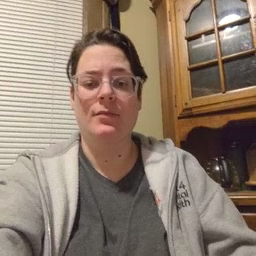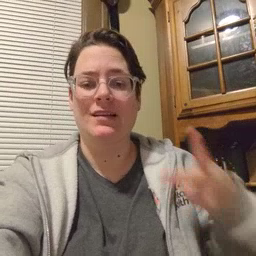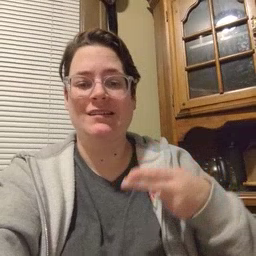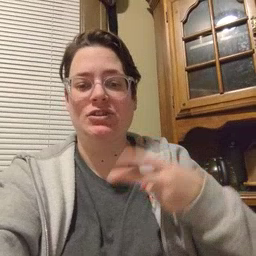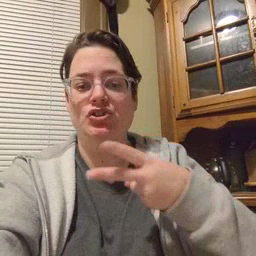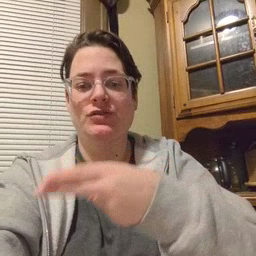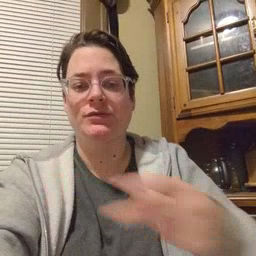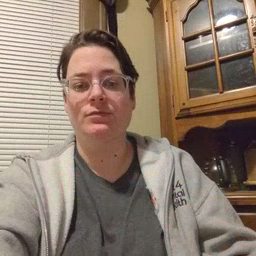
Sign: scissors